Question: I have a 'UILabel' which should be centered horizontally and the width should be set according to its content length. and on the left side of the 'UILabel' an 'UIImage' should be positioned which should be aligned to 'UILabel'. if 'UILabel' needs more space then it should push 'UIImage' to the left, and if 'UILabel' needs less space then it should pull 'UIImage' toward x-center.
I had it without layout working fine, but has to use auto layout. I'm trying but i can't figured it out.
'''
[NSLayoutConstraint constraintsWithVisualFormat:@"H:|-padding-[img(16)][lblUserName]-padding-|" options:0 metrics:@{@"padding":[NSNumber numberWithFloat:Padding]} views:displayViewDic];
'''
is it possible with auto layout? so sometimes it will be like in number 1 and other times like number 2.

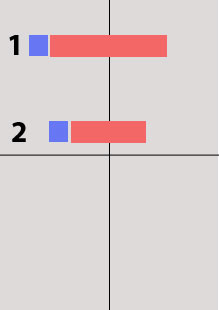
Answer: '''
@"H:|-padding-[img(16)][lblUserName]-padding-|"
'''
Here you're saying that the image has to be a fixed distance from the superview's leading edge. That doesn't match your description.
You might just need to change it to
'''
@"H:|-(>=padding)-[img(16)][lblUserName]-(>=padding)-|"
'''
To allow some flexibility in the margins.
To center a view horizontally, you have to manually create the constraint:
'''
[view addConstraint:[NSLayoutConstraint constraintWithItem:lblUserName
attribute:NSLayoutAttributeCenterX
relatedBy:NSLayoutRelationEqual
toItem:view
attribute:NSLayoutAttributeCenterX
multiplier:1.0
constant:0]];
'''
You don't need to use sizeToFit or any other methods like that - an image view and a label will have an intrinsic content size based on the image or the text.
Because you have an inequality, you may need to force the label to be as narrow as possible to prevent stretching:
'''
[lblUserName setContentHuggingPriority:UILayoutPriorityRequired forAxis:UILayoutConstraintAxisHorizontal];
'''